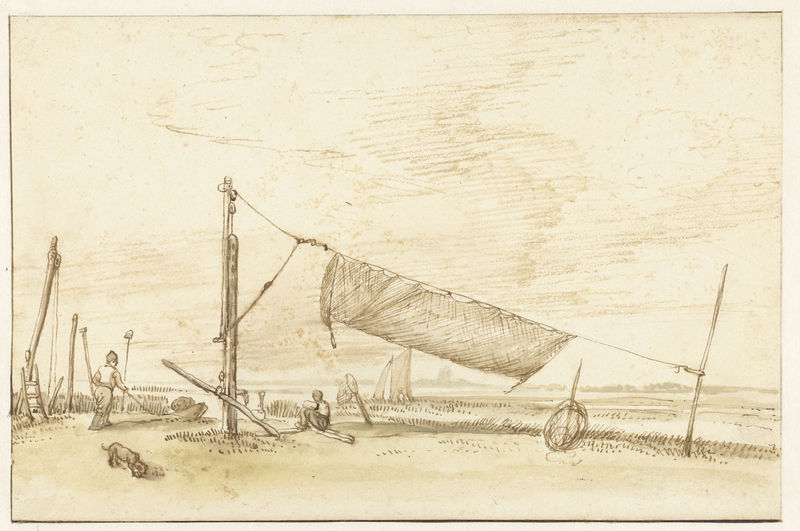
Titel: Twee vissers aan de waterkant (het IJ?)
Künstler: Anthonie van Borssom
Standort: Amsterdam
Institution: Rijksmuseum
Schlagwörter: himmel, meer, wasser, ufer, männer, skizze, zeichnung, gras, hund, tuch, feld, arbeit, boot, stock, segel, strand, wäscheleine, fischer, jungen, leine, feldarbeit, leiter, junge, stangen, pfahl, seil, bleistift, garn, netz